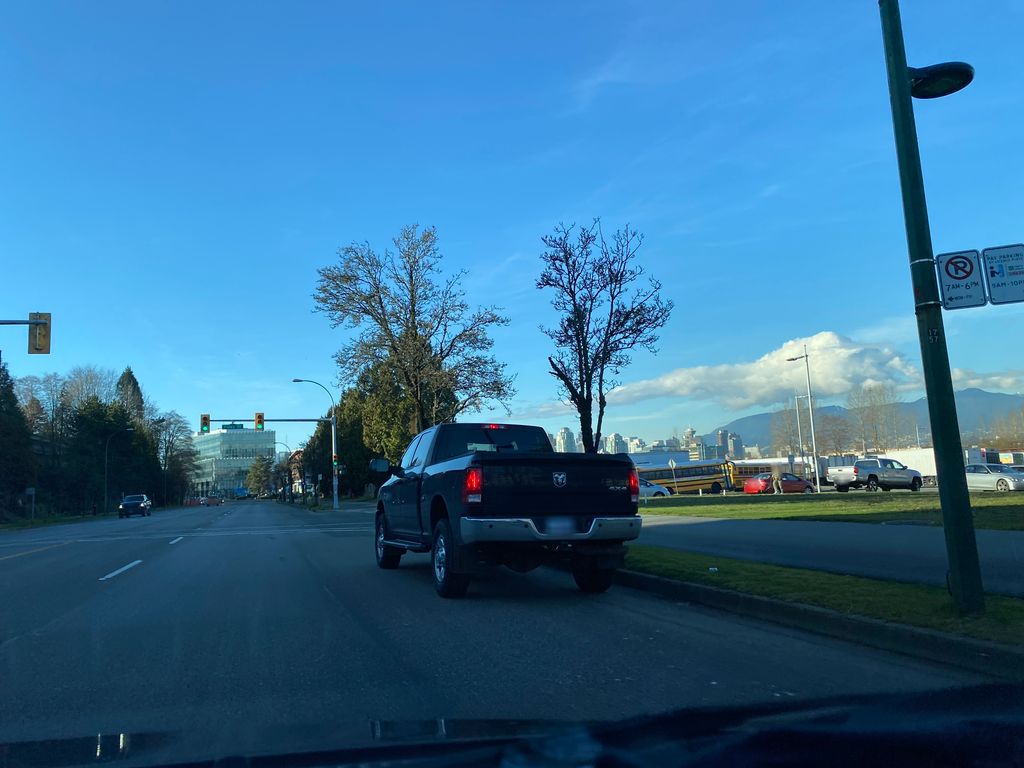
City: vancouver